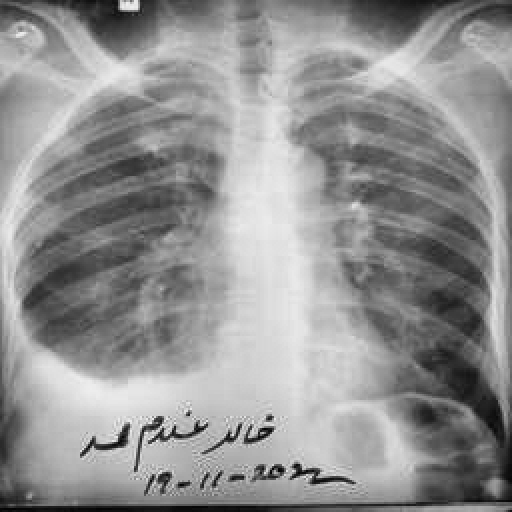
Finding: TUBERCULOSIS